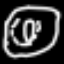
Label: donut